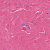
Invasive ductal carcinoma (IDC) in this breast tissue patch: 0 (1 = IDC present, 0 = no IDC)